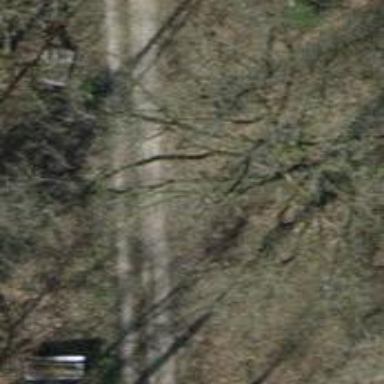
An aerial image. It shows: Compacted track road with grade3 tracktype.